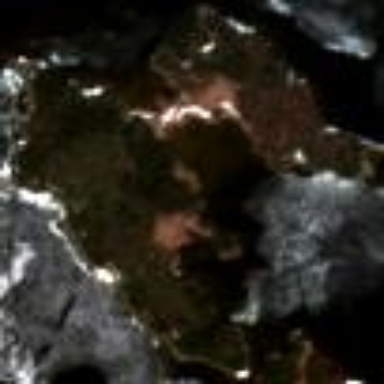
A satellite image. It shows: Islet.